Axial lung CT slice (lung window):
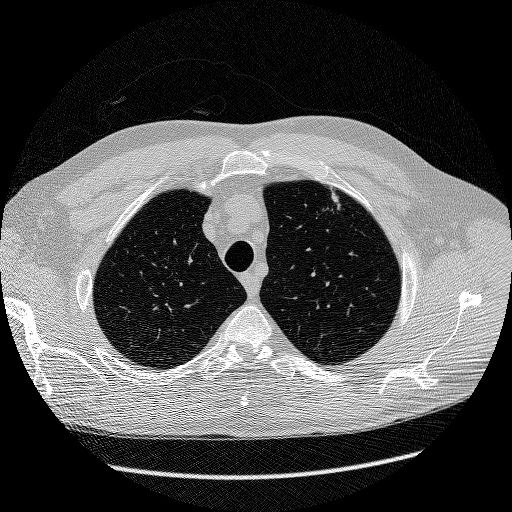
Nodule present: no